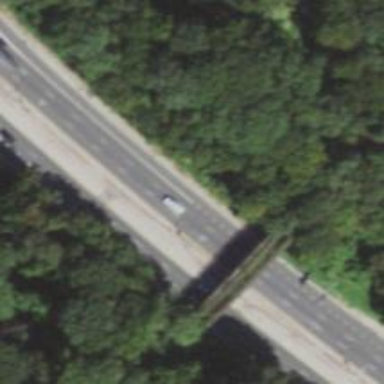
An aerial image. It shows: Motorway junction.